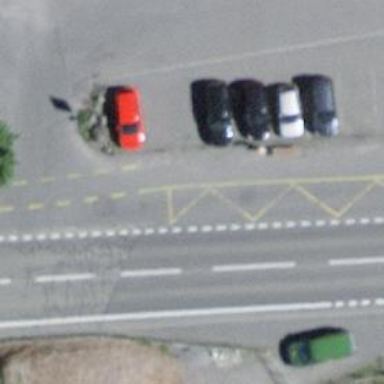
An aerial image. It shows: Bus stop along the road.